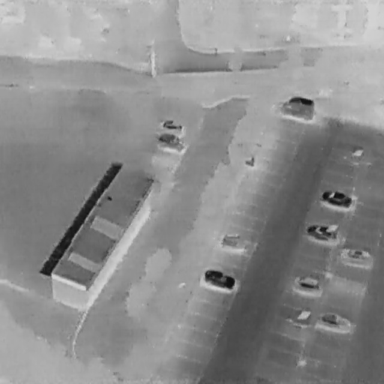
There are eight Cars in the infrared image.